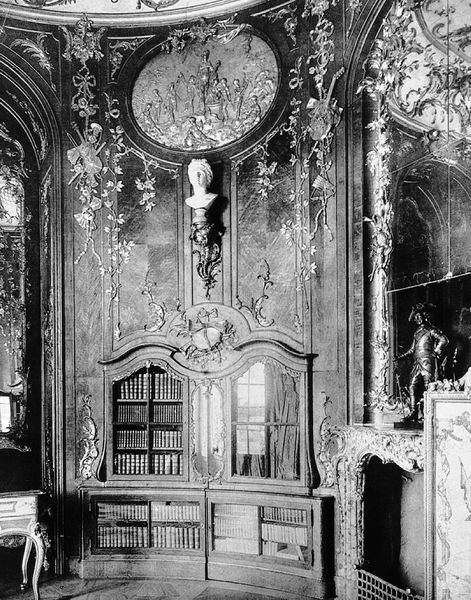
Titel: Schloss Sanssouci
Künstler: Georg Wenzeslaus von Knobelsdorff
Standort: Potsdam, Sanssouci (EU - D - BB)
Schlagwörter: holz, säule, tisch, zimmer, barock, figur, rokoko, kamin, bücher, schrank, saal, old, büste, ornamente, stuck, buch, bücherregal, wood, greek, bibliothek, verzierungen, victorian, figut, rockoko, western, european, overgrown, vintage, floral3, ninteenth